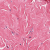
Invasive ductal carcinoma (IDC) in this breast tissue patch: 0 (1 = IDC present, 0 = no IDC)